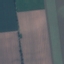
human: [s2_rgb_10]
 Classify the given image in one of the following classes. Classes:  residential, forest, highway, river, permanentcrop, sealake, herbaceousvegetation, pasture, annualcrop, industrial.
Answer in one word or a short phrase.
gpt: AnnualCrop